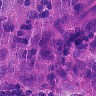
Metastatic tissue present: yes